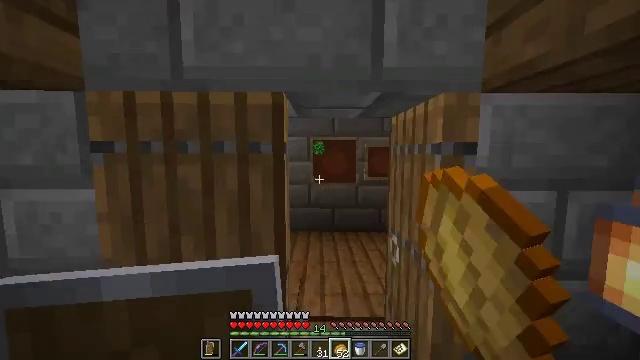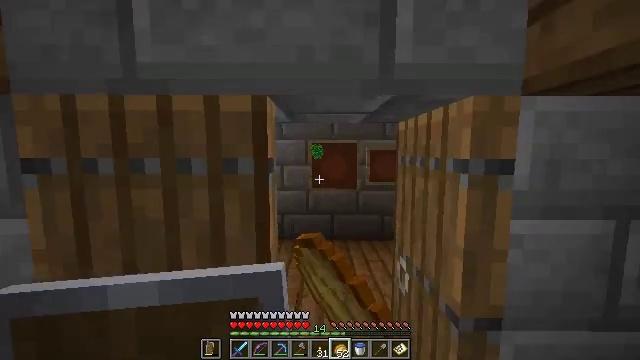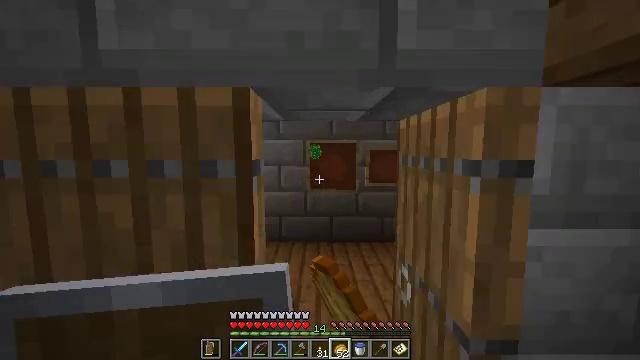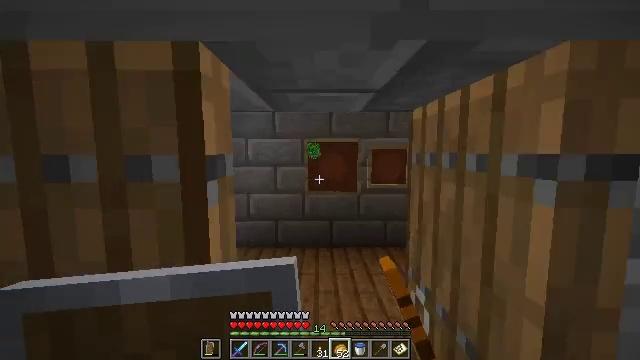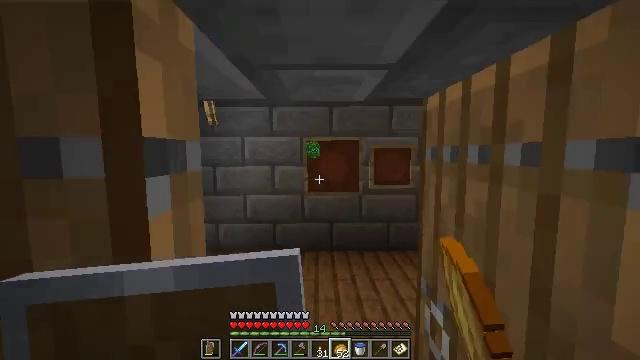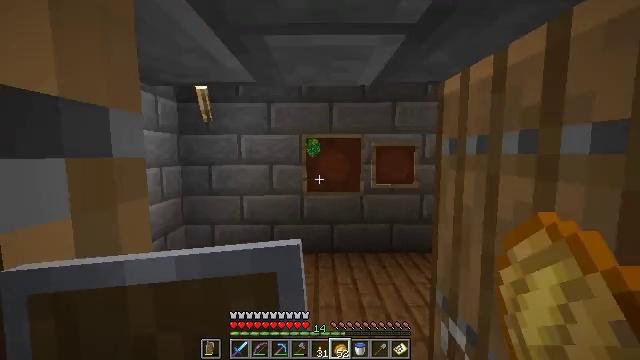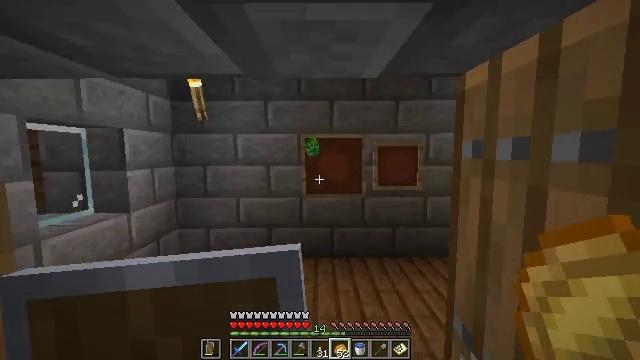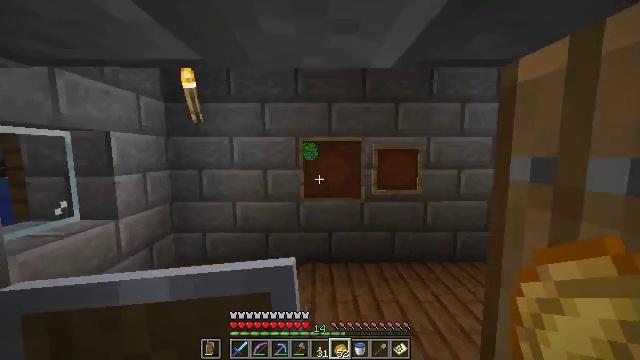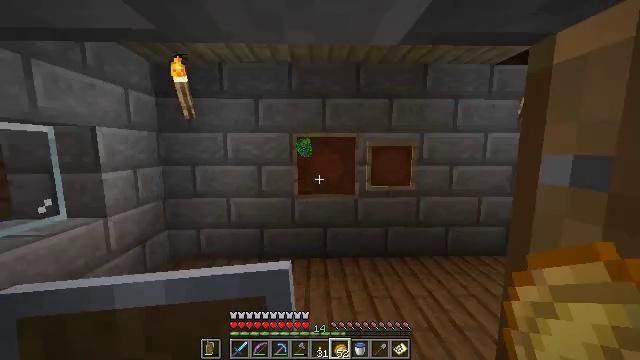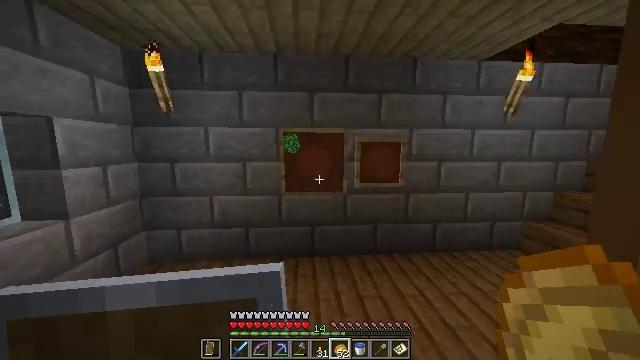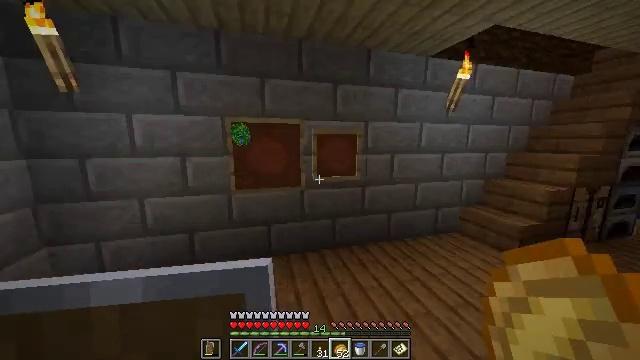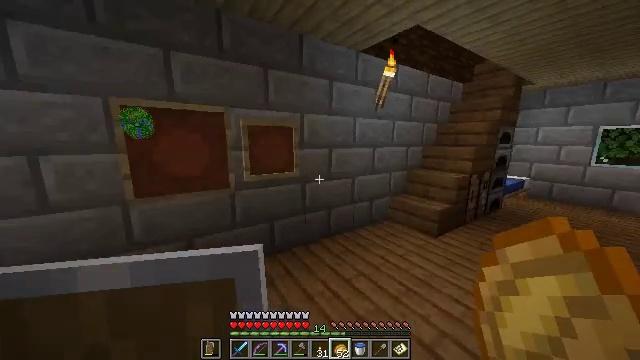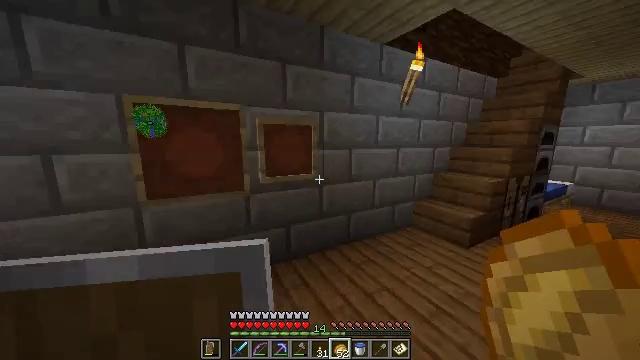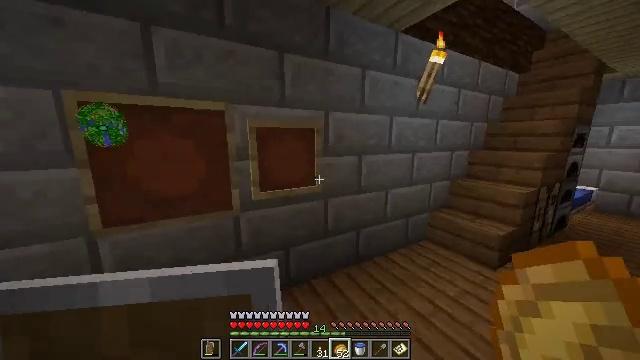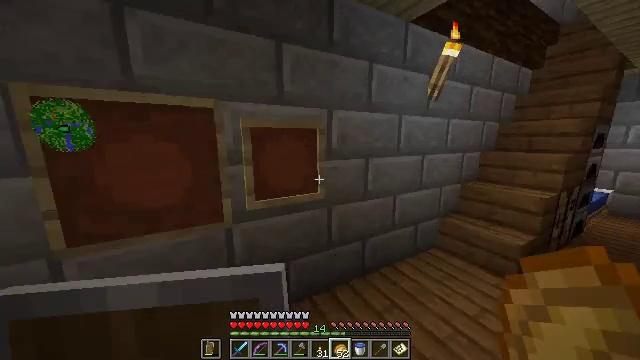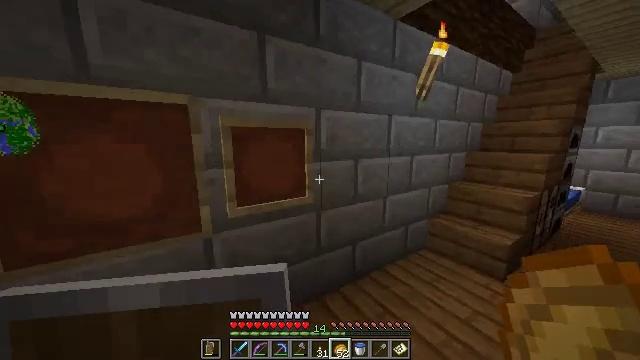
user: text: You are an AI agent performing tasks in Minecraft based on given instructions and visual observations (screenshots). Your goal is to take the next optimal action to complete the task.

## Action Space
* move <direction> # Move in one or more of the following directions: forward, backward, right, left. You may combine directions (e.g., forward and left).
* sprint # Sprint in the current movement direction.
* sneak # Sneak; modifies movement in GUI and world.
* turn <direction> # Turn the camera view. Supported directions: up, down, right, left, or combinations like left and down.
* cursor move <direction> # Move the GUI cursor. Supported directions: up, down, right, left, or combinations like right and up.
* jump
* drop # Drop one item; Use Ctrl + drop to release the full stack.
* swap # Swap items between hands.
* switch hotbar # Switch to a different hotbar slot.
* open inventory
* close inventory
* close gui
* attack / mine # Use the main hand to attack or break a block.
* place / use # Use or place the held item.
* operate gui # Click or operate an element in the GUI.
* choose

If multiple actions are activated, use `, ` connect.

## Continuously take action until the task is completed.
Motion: motion action
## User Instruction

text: Break the potato plant to gather potatoes.
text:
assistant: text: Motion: move forward and move right
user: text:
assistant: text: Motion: move forward
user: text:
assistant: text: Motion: move forward
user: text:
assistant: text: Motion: move forward
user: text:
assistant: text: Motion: move forward
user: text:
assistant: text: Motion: move forward, sprint
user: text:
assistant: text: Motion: move forward, sprint
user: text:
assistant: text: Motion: move forward, turn right and down
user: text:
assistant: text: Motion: move forward, turn right
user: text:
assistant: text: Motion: move forward, sprint, turn right and down
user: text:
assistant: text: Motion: move forward, sprint, turn right and down
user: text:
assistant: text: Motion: move forward, turn left
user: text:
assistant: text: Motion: move forward
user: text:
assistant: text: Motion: move forward, sprint
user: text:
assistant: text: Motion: move forward, sprint, turn right
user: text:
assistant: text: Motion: move forward, turn right
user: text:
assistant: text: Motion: move forward, turn right and up
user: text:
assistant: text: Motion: move forward, turn right and up
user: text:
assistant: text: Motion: move forward
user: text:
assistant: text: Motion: move forward
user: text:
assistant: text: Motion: move forward, sprint
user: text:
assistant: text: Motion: move forward, sprint
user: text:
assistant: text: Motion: move forward, sprint, turn right and up
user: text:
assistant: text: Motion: move forward, turn right and up
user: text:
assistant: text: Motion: move forward, turn right and up
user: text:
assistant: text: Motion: move forward, turn right and up
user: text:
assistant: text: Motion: move forward
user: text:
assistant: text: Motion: move forward
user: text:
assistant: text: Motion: move forward
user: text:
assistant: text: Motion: move forward